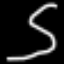
Label: squiggle